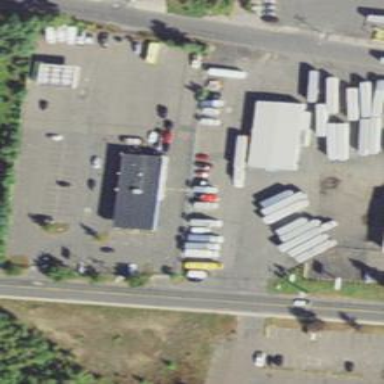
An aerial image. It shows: Car rental facility.